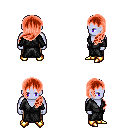
a pixel art fantasy rpg character, male body template, dark elf, purple skin, gray robe, robe skirt, red left-swept hairstyle, gold boots, four views (front, back, left, right), 2x2 character sprite sheet, small pixel art, hard edges, no anti-aliasing